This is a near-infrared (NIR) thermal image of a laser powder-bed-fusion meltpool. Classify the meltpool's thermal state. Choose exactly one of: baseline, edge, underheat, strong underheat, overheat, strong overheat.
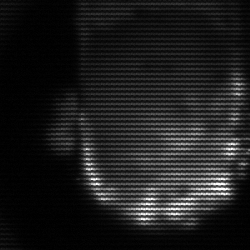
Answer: baseline